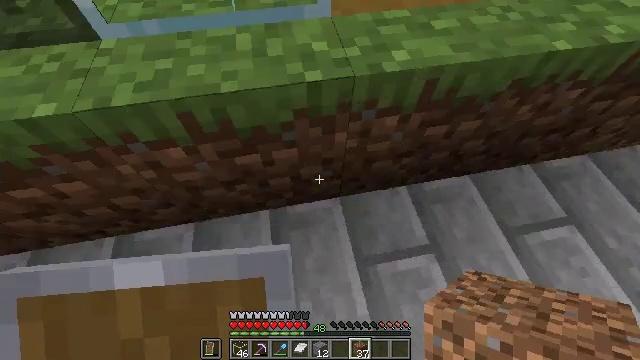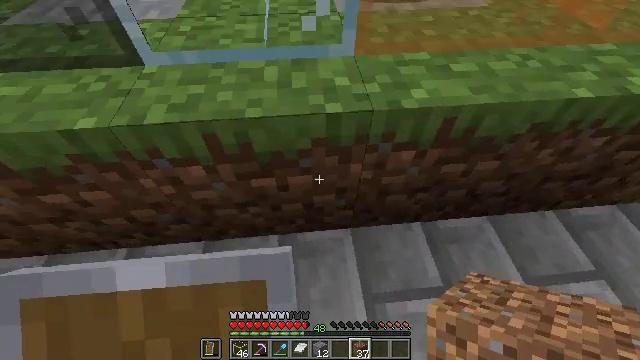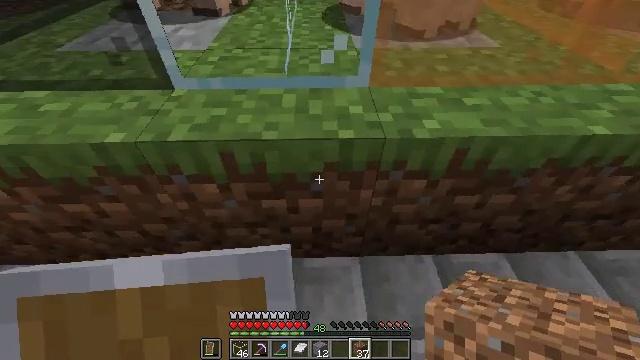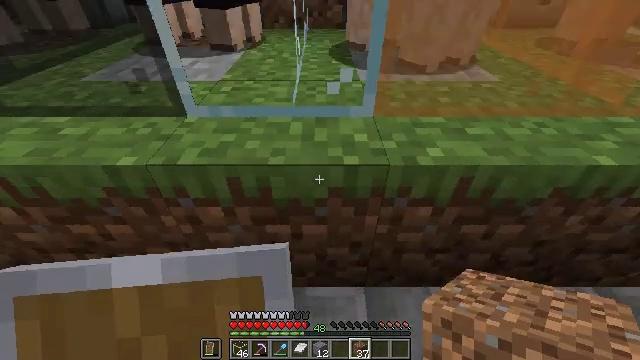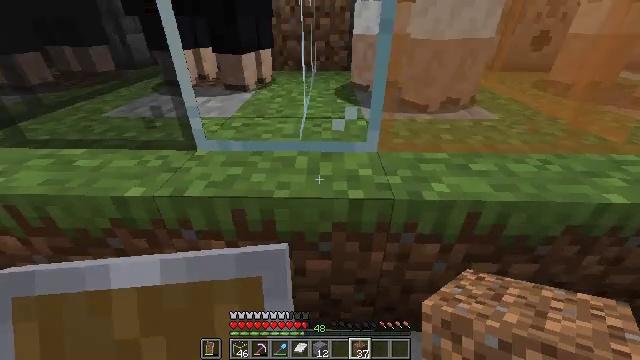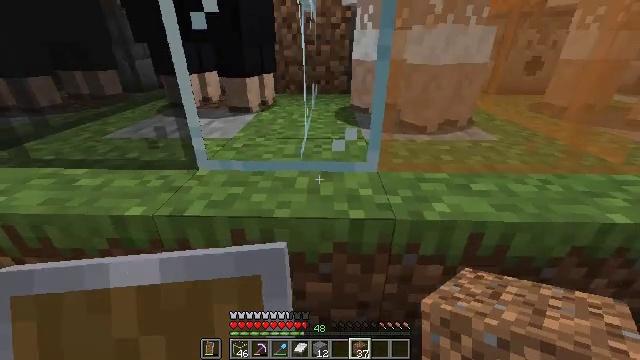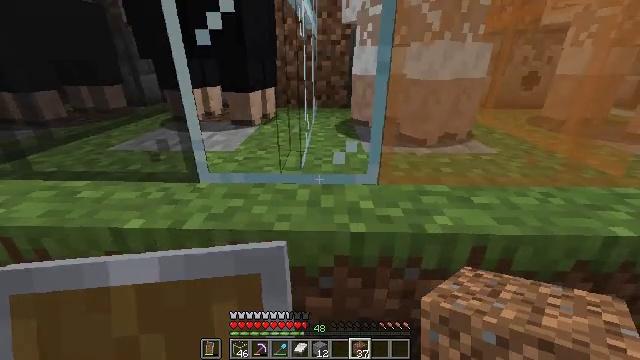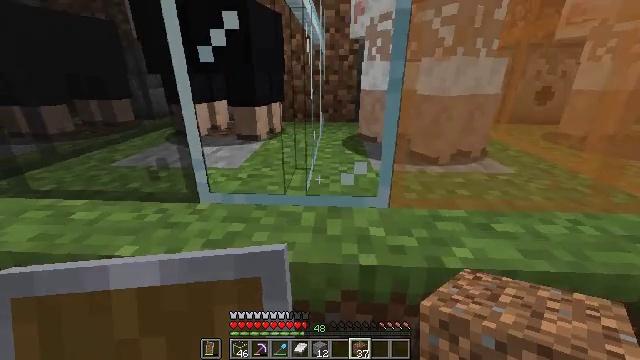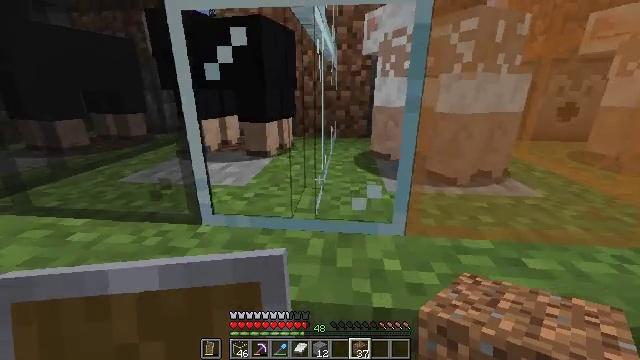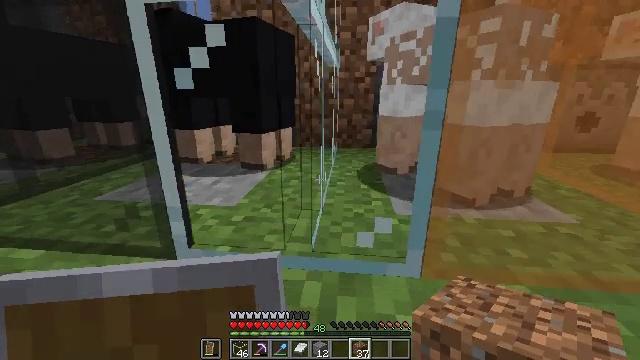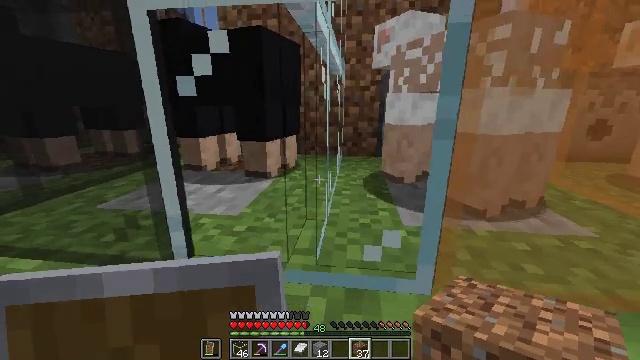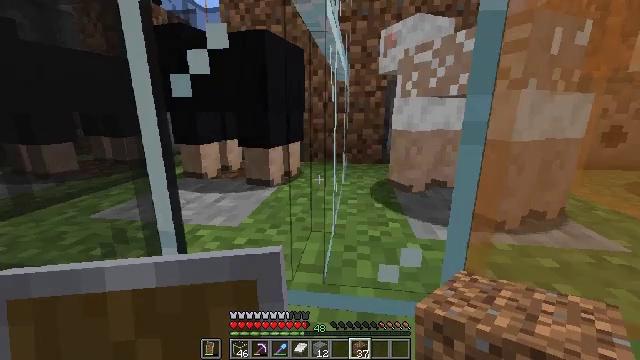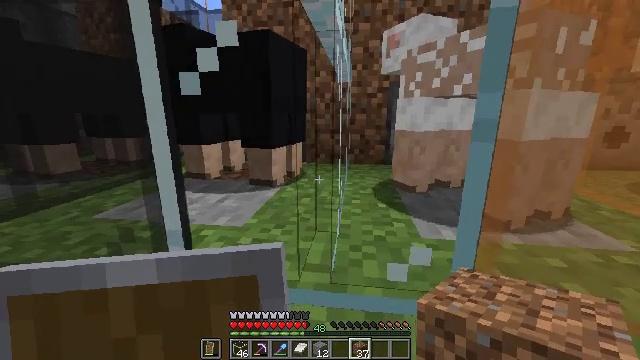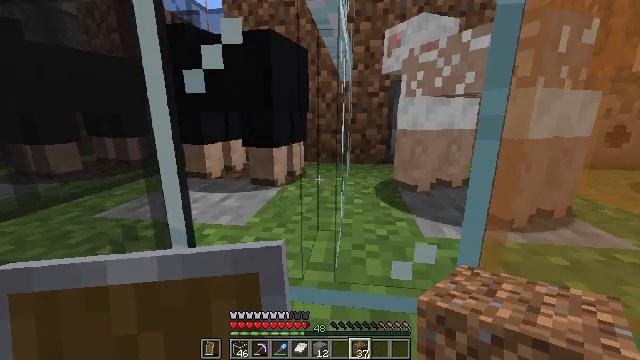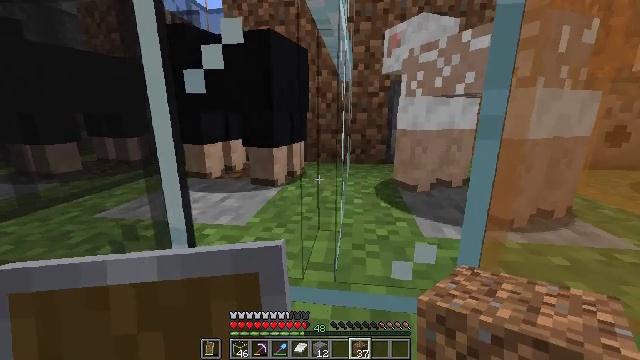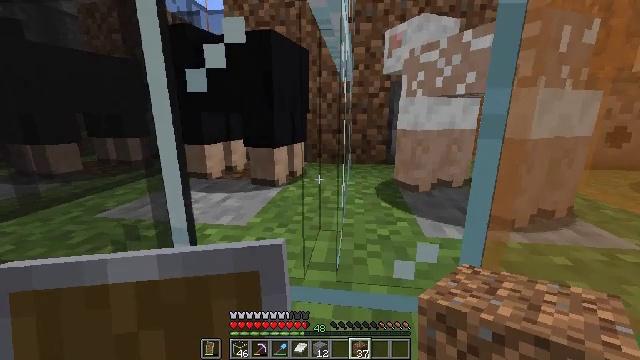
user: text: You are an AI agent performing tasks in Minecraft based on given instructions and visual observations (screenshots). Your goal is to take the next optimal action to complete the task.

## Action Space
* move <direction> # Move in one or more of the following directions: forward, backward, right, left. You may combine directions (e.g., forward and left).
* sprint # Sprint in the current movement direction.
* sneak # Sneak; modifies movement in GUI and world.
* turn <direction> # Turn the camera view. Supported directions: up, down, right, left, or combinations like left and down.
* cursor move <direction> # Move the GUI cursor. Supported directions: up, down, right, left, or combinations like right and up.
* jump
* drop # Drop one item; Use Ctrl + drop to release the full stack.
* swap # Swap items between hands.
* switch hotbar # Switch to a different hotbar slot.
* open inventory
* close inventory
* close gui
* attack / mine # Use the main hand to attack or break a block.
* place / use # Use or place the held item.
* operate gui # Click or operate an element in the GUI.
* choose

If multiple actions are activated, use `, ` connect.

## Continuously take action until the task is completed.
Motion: motion action
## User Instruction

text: Shatter the glass pane with a tool.
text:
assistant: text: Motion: turn left and up
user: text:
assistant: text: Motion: turn left and up
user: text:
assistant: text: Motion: turn left and up
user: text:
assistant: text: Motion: turn left and up
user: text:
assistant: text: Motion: turn up
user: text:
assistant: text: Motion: turn up
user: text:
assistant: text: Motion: move forward, turn left and up
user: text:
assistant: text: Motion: move forward, turn left and up
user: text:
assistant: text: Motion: move forward, turn up
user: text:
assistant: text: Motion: move forward, turn left and up
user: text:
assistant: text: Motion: move forward, turn up
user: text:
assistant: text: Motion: no_op
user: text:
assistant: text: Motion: no_op
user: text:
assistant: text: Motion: no_op
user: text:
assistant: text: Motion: no_op
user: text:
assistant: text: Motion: no_op
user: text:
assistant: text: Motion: no_op
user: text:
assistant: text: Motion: no_op
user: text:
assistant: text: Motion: no_op
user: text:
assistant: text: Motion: no_op
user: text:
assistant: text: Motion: turn right
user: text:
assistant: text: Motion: turn right
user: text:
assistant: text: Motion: no_op
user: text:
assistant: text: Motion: no_op
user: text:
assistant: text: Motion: no_op
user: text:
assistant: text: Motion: no_op
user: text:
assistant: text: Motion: no_op
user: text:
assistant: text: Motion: no_op
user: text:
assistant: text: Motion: no_op
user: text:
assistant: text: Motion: no_op